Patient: sex M, age 71
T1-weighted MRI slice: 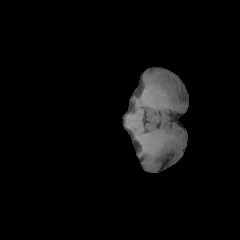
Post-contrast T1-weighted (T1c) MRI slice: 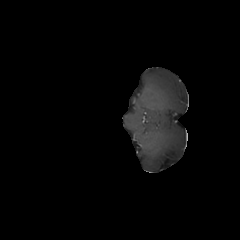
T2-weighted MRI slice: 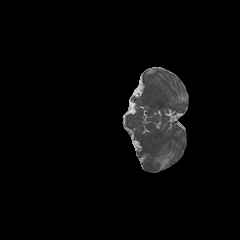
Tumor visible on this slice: no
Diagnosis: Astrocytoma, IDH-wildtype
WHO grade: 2